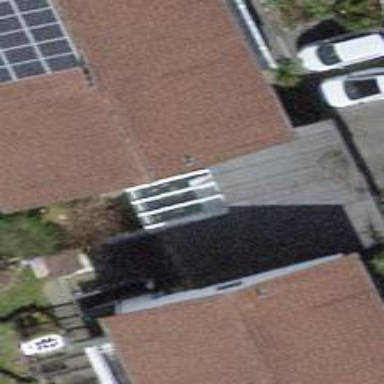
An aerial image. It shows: Detached building.